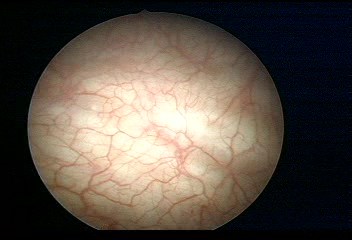
Modality: WLC
Class: Normal mucosa
Bladder cancer association: No